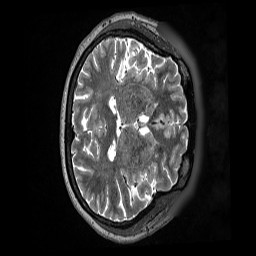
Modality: T2w
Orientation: axial
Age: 62
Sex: female